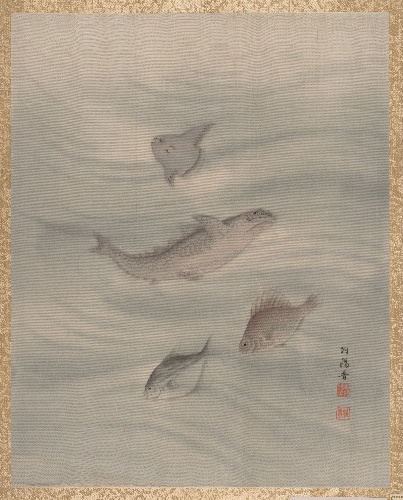
Artist: Seki Shūkō
Artist bio: Japanese, 1858–1915
Date: ca. 1890–92
Object type: Album leaf
Classification: Paintings
Medium: Album leaf; silk
Culture: Japan
Period: Meiji period (1868–1912)
Dimensions: 13 5/8 x 10 7/8 in. (34.6 x 27.6 cm)
Department: Asian Art
Credit line: Charles Stewart Smith Collection, Gift of Mrs. Charles Stewart Smith, Charles Stewart Smith Jr., and Howard Caswell Smith, in memory of Charles Stewart Smith, 1914
Accession year: 1914
Repository: Metropolitan Museum of Art, New York, NY
Tags: Fish